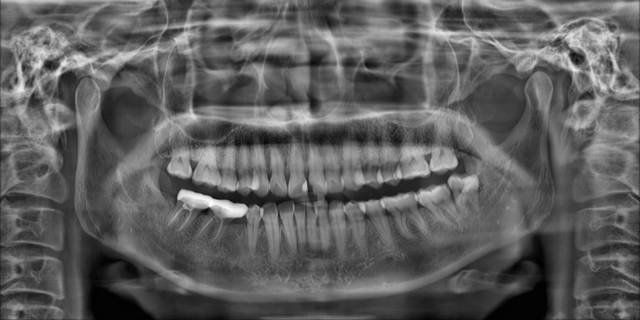
adult